Question: I'm trying to read something from a SQLDataReader.. now it errors saying "Invalid attempt to read when no data present". But when I go into the debugger (attached pictures). I clearly see the column and the data I want to read. I made sure MyStatColumn has "p_era" in there. I've tried 3 ways of reading the column but they all error.... can anyone help?

'''
string MyStatColumn;
using (SqlConnection connection = new SqlConnection(ConnectionString))
{
connection.Open();
using (SqlCommand command = new SqlCommand(_sql, connection))
{
using (RecordSet = command.ExecuteReader())
{
if (!RecordSet.HasRows)
{
return "No Data";
}
else
{
MyStatRankLeague = RecordSet[MyStatColumn + "_LeagueRank"].ToString(); //errors
MyStatRankOverall = RecordSet[MyStatColumn + "_MLBRank"].ToString(); //errors
MyStatRankOverall = AppendRankSuffix(MyStatRankOverall); //errors
}
}
}
}
}
'''
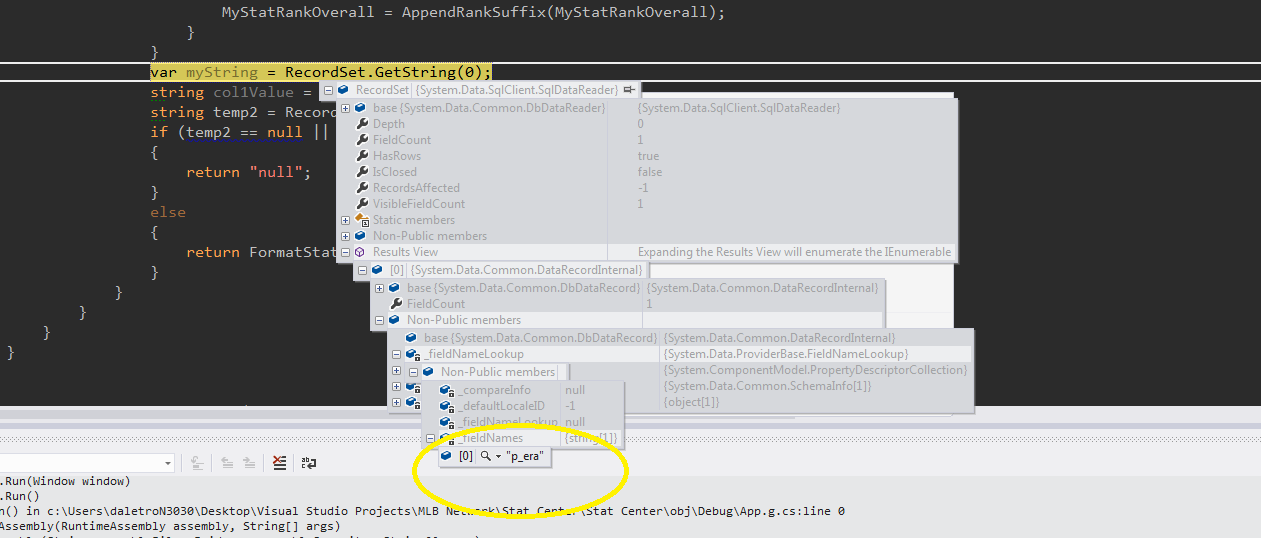
Answer: You nead to call RecordSet.Read() before you can try to read data from it. When Readers are first opened they are positioned before the first record and require at least one call to .Read to advance them to the first record in the result set.